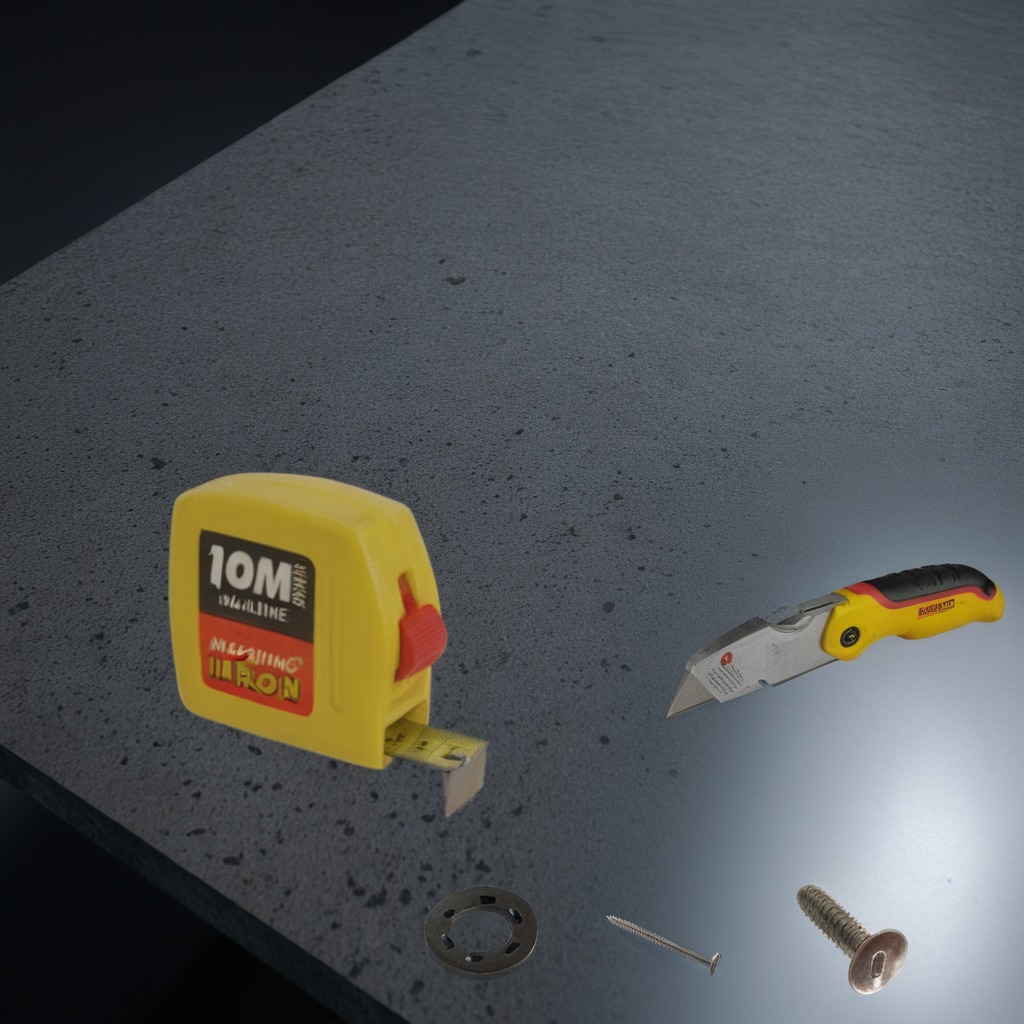
A utility knife, a flat metal washer, a measuring tape, a metal machine screw, and an iron nail are lying on a clean granite table inside a workshop at night.